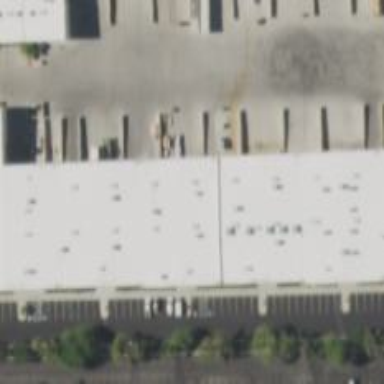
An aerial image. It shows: Warehouse building.